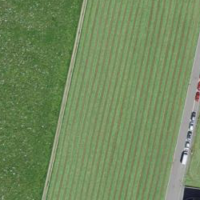
EUNIS habitat code: 25
Species observed at this site:
Agrostemma githago